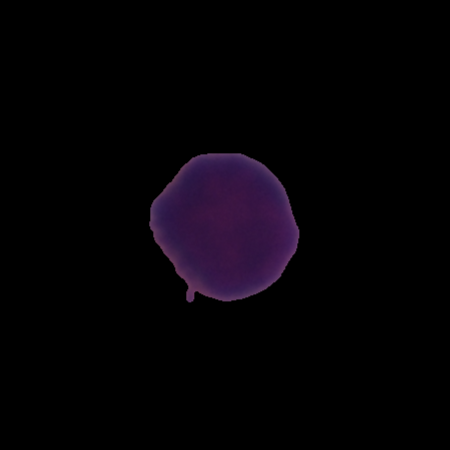
Label: healthy